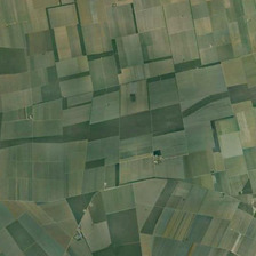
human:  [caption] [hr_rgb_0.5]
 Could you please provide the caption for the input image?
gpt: A variety of crops.

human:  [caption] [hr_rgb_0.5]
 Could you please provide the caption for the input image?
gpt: A variety of crops.

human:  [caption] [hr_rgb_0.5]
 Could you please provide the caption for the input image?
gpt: Distribution of agricultural land

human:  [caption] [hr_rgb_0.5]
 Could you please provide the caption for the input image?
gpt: A variety of crops.

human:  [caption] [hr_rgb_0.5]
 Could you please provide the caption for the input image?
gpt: A variety of crops.